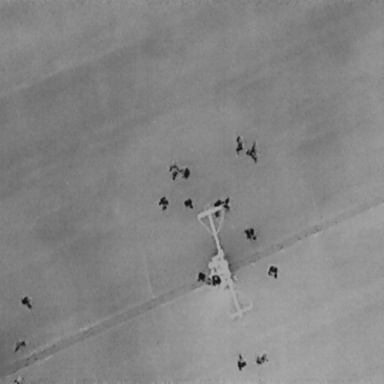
There are 16 People in the infrared image.